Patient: sex M, age 45
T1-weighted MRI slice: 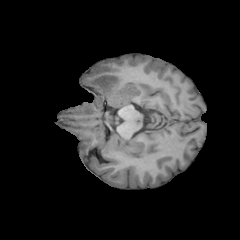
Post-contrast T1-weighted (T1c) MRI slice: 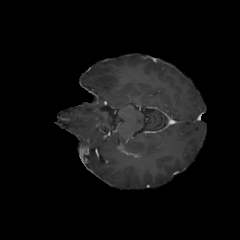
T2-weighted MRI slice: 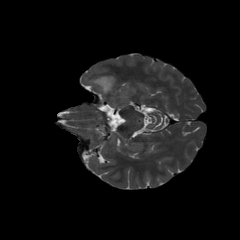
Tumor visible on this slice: yes
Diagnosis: Oligodendroglioma, IDH-mutant, 1p/19q-codeleted
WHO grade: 2